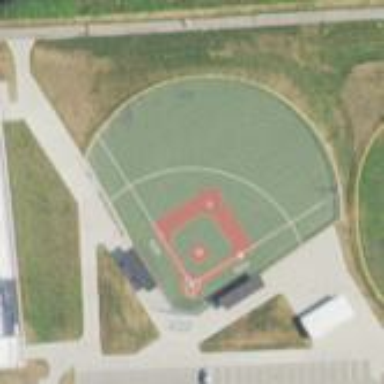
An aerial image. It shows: Paved baseball pitch.